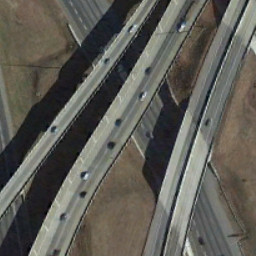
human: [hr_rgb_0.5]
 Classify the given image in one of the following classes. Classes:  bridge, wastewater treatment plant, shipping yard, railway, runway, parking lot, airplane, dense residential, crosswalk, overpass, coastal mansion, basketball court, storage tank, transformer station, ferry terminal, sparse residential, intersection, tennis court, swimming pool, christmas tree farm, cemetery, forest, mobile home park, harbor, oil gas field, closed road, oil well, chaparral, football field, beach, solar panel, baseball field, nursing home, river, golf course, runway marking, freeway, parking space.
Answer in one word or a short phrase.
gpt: overpass